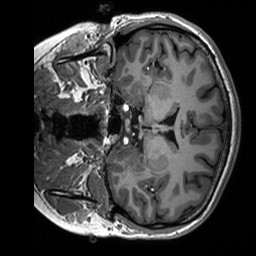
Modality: T1w
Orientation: coronal
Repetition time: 8 s
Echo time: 0.066 s